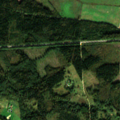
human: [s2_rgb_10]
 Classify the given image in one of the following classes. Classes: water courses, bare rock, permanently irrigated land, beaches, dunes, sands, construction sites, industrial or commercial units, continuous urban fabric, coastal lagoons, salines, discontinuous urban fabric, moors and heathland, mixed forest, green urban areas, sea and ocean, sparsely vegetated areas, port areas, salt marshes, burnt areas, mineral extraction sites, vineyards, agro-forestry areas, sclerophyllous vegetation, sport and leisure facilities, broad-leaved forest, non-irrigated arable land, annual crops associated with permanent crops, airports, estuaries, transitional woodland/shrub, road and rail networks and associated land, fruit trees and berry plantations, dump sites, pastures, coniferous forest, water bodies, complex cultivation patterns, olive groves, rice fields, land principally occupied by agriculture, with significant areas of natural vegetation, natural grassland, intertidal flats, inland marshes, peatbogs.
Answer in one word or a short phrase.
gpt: pastures, land principally occupied by agriculture, with significant areas of natural vegetation, coniferous forest, transitional woodland/shrub